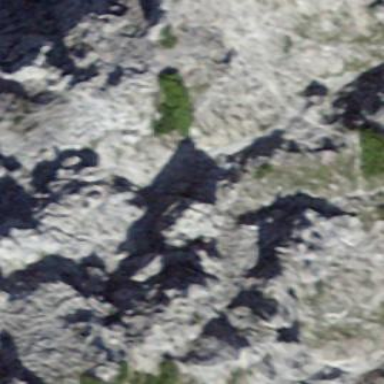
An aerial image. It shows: Landscape of bare rock.